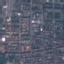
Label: Residential